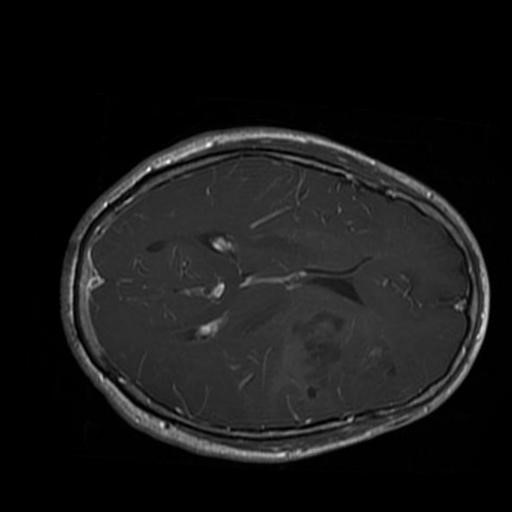
Label: brain_glioma